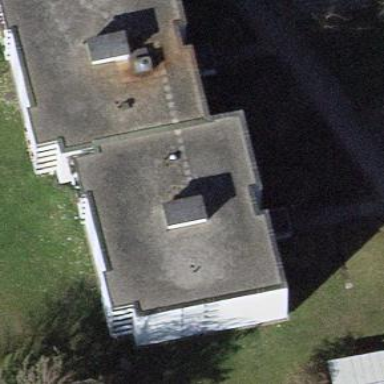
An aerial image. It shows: Building with flat roof.